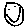
Label: smiley face